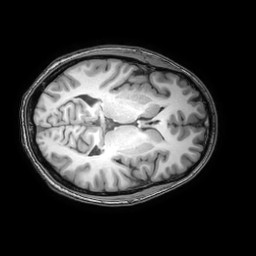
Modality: T1w
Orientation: axial
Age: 28
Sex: male
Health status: healthy
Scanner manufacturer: philips
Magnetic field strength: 3 T
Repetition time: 0.0079 s
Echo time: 0.0035 s